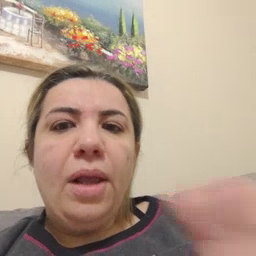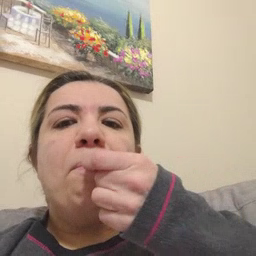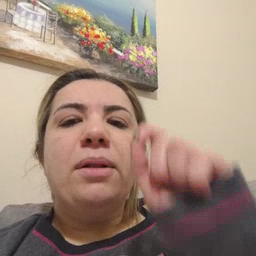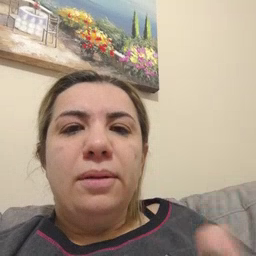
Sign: pencil